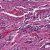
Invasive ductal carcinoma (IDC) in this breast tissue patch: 1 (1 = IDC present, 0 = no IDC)